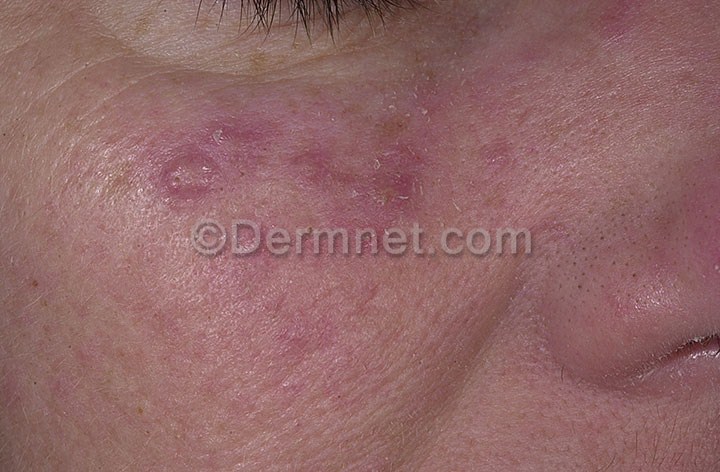
Disease: Acne and Rosacea Photos